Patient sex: M
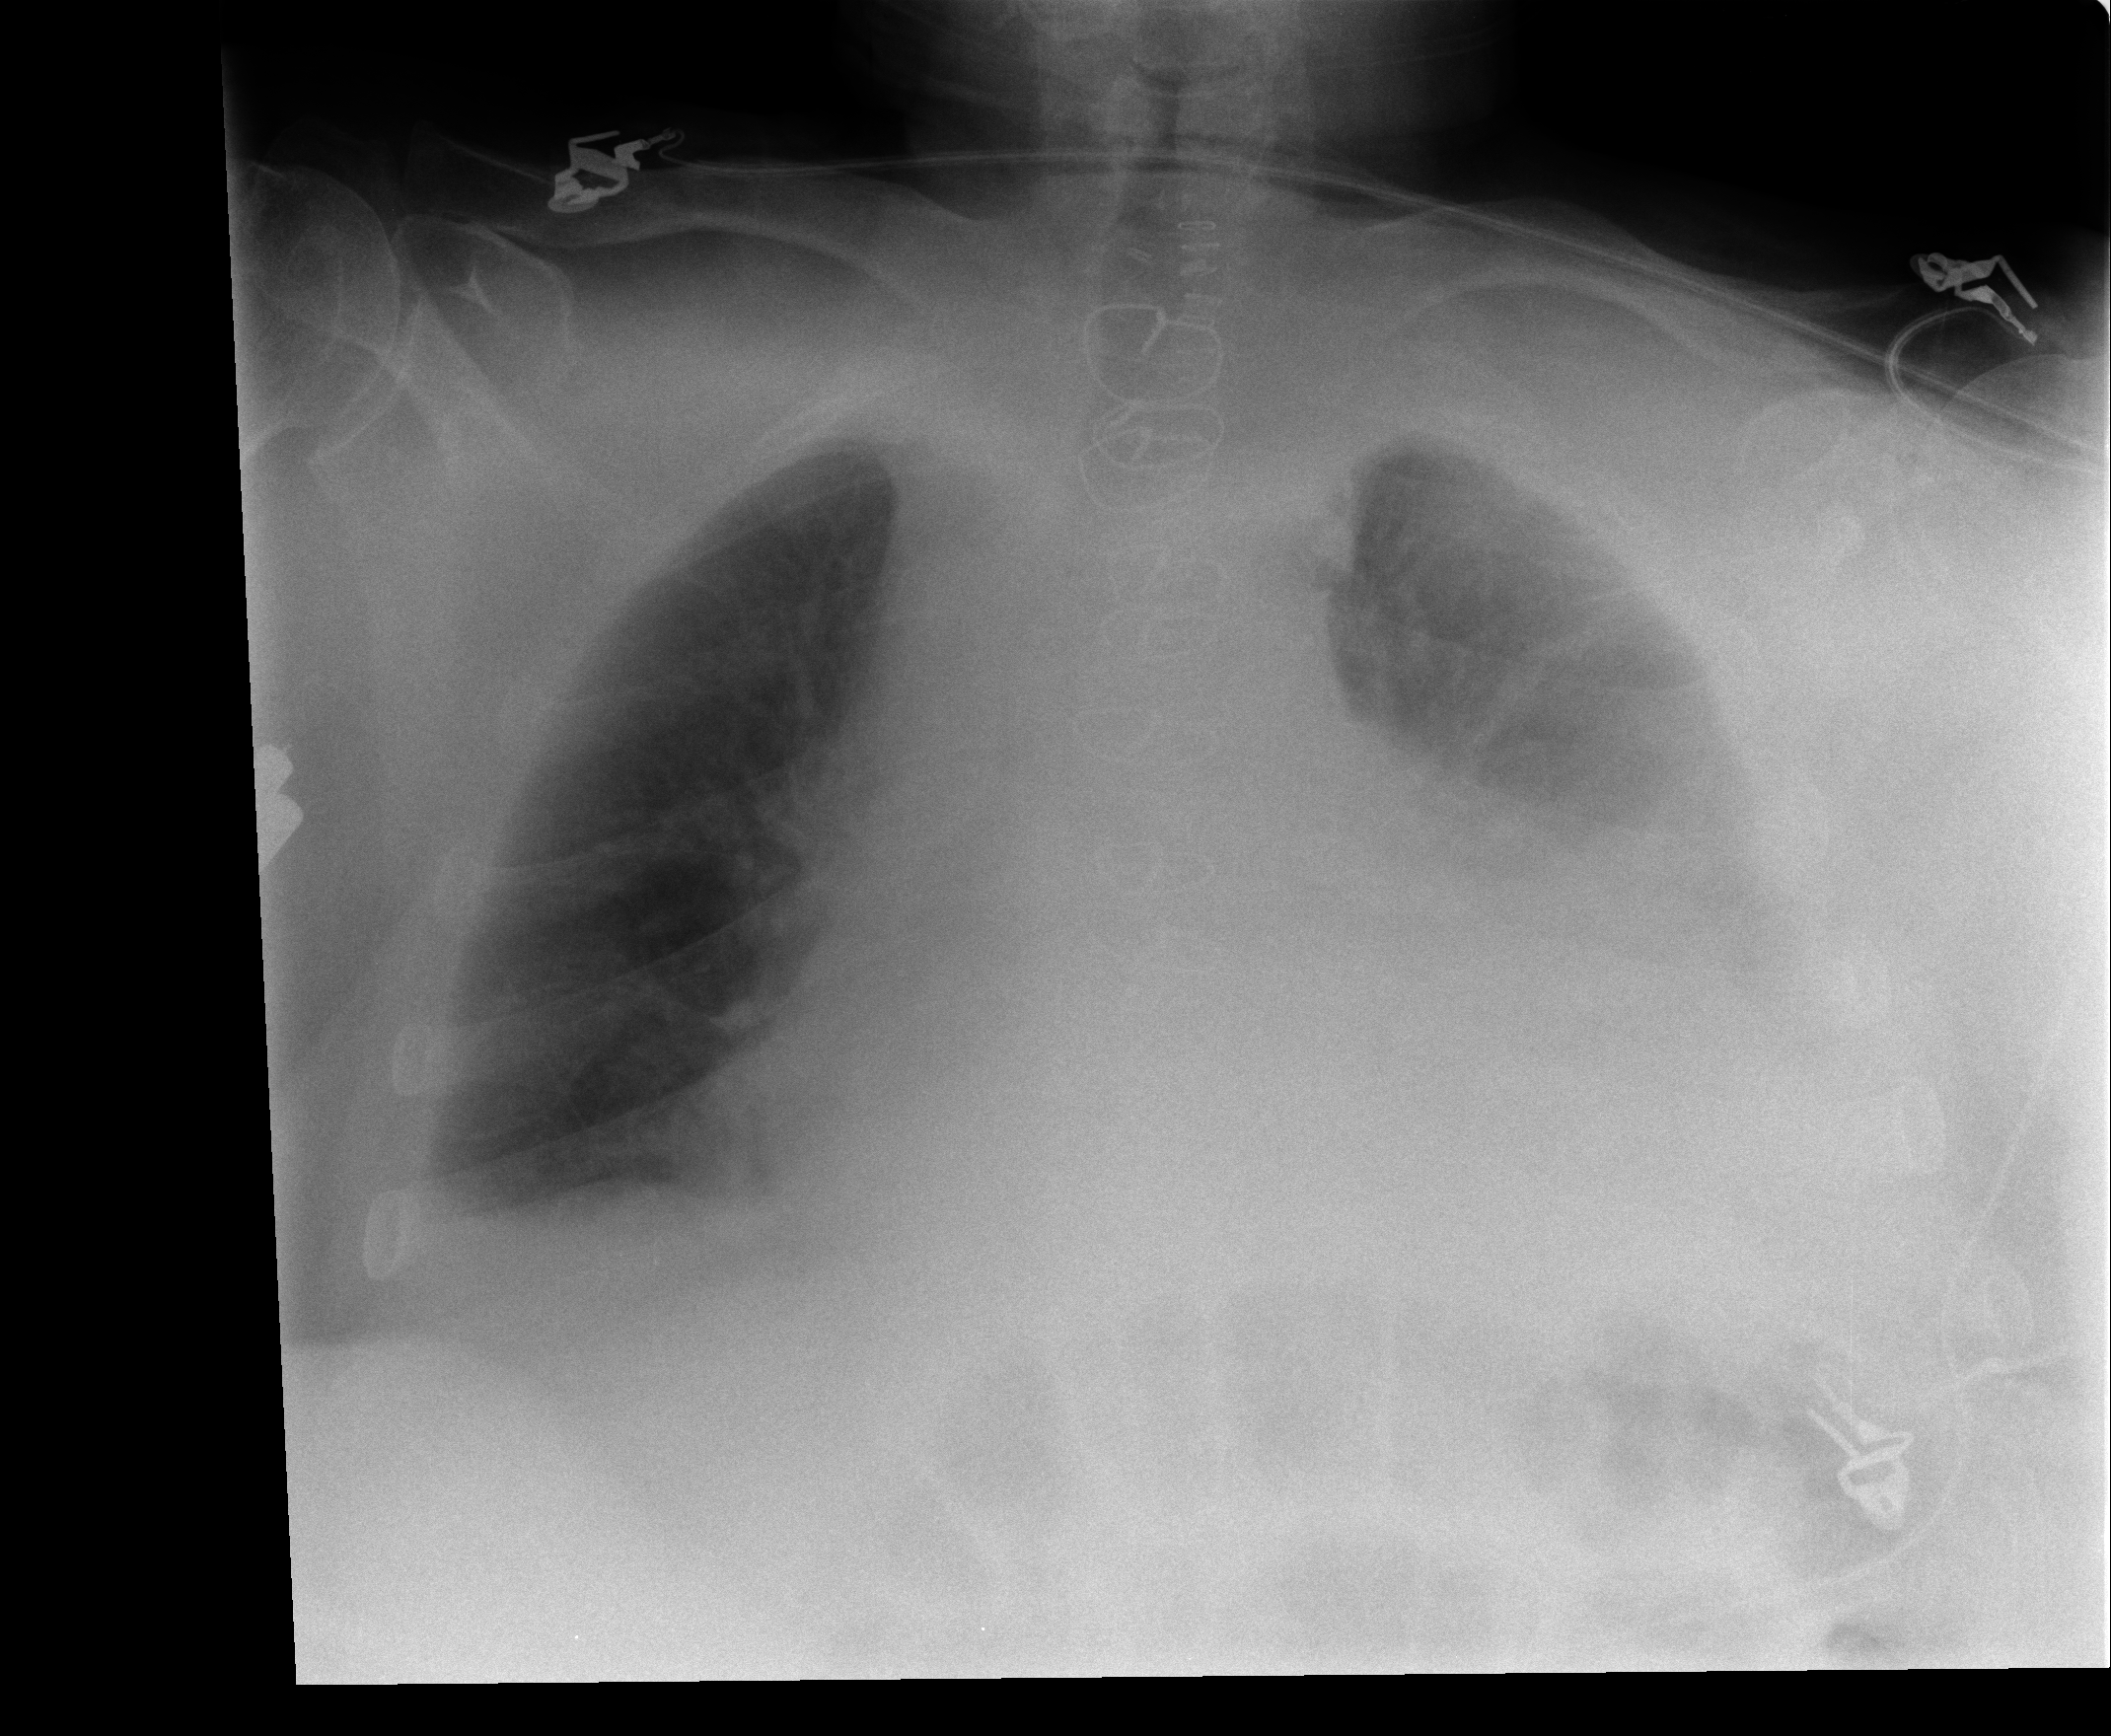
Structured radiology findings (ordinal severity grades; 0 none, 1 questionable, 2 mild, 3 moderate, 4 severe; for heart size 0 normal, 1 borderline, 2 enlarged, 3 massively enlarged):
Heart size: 2
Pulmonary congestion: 2
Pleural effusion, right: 2
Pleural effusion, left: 2
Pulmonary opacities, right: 1
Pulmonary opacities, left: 1
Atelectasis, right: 2
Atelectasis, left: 2